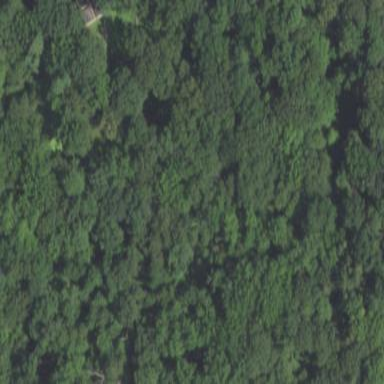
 designated as Existing Preserved Open Space."